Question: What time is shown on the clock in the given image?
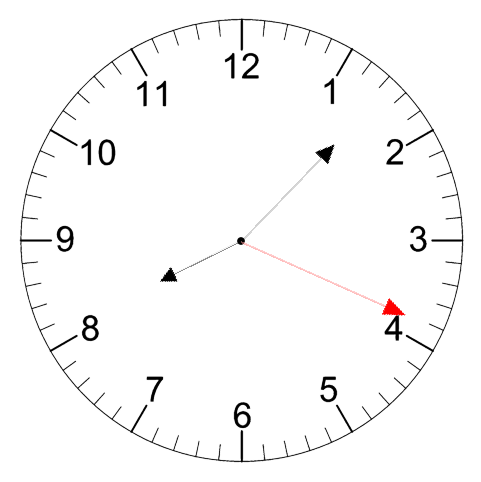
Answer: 08:07:19